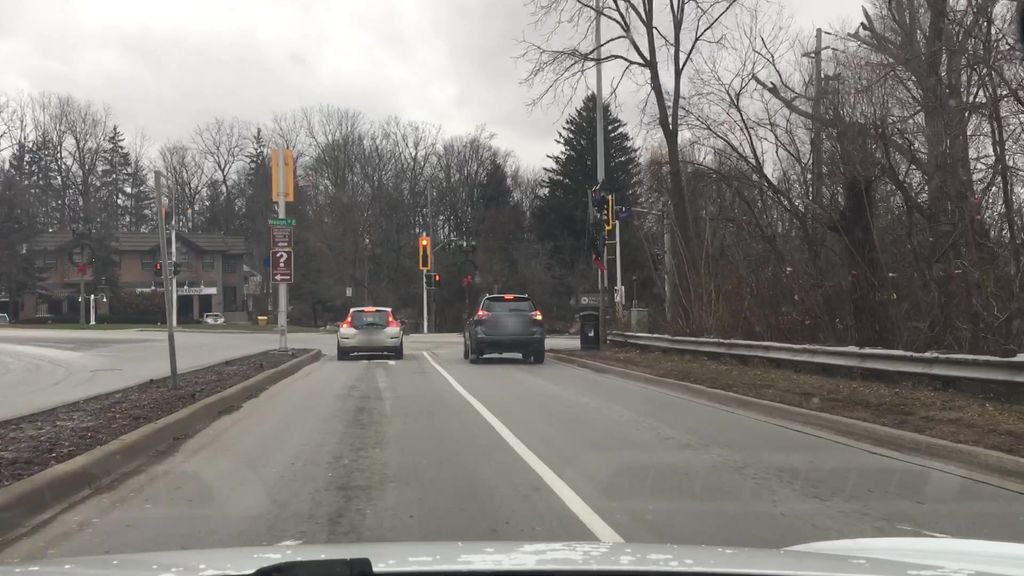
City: hamilton